Field crop: tomato
Growth stage: 1
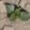
Species: solanum